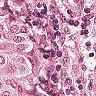
Metastatic tissue present: yes